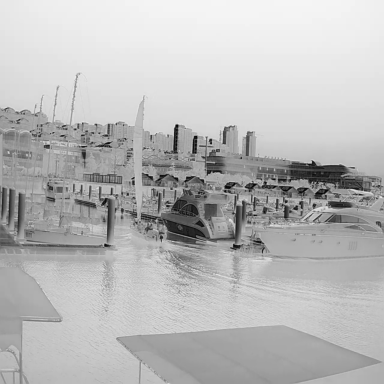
There are six objects shown in the infrared image, including three sailboats, and three canoes.